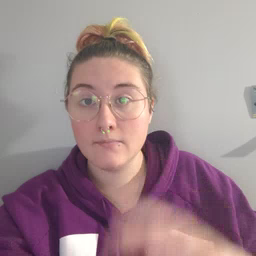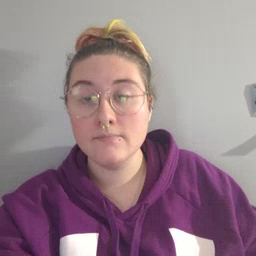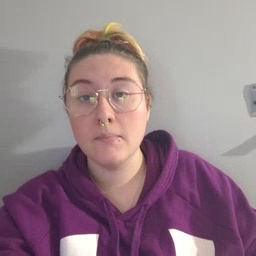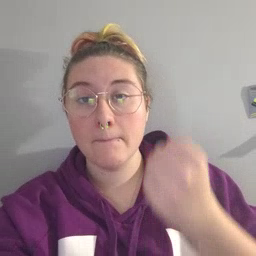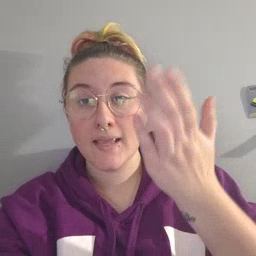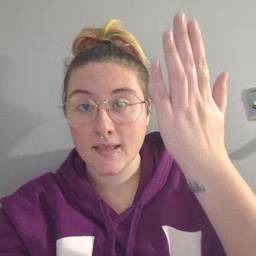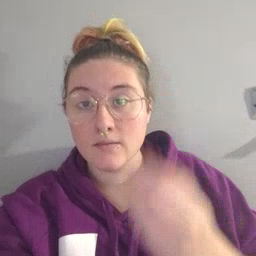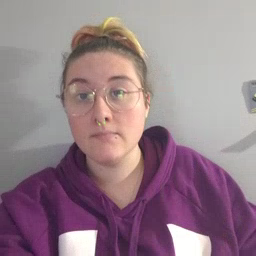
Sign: mitten